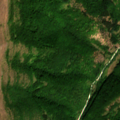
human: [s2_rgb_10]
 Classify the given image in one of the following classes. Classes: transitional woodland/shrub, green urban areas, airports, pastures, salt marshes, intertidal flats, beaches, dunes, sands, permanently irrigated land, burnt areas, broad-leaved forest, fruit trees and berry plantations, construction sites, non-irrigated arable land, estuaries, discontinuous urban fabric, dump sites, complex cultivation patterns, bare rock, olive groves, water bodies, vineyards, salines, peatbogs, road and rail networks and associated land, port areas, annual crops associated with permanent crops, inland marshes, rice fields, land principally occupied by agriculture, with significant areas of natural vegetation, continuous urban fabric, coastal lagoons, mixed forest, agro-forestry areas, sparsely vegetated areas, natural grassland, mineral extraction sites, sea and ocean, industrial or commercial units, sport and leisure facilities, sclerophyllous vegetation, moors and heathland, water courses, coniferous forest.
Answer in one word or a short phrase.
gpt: land principally occupied by agriculture, with significant areas of natural vegetation, broad-leaved forest, natural grassland, transitional woodland/shrub